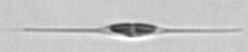
Label: Cylindrotheca